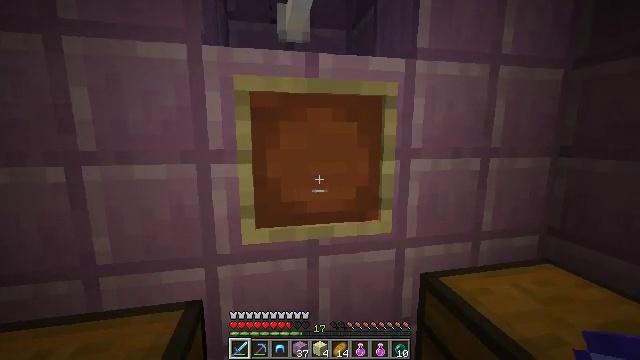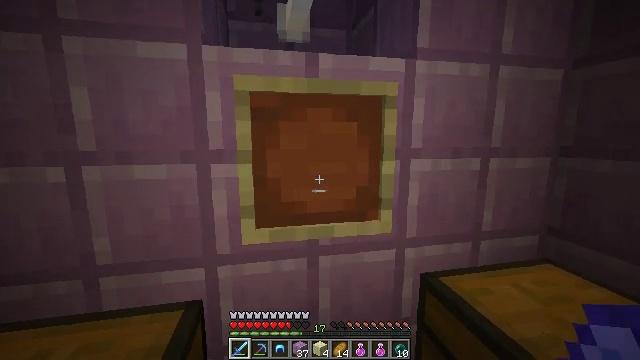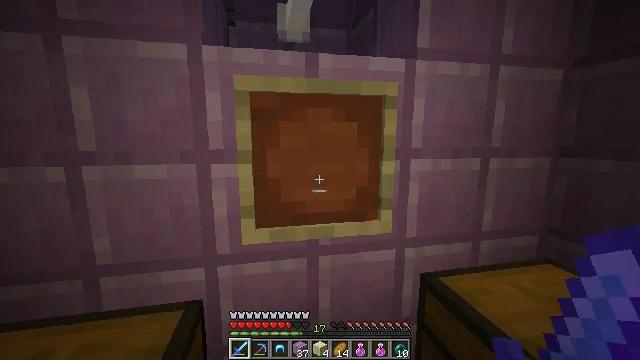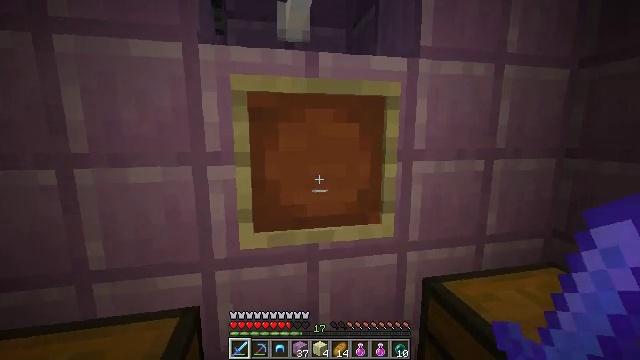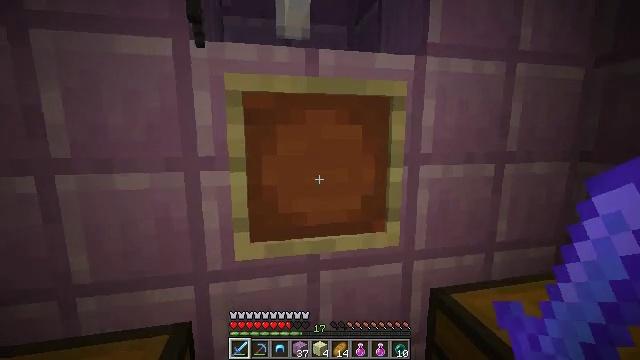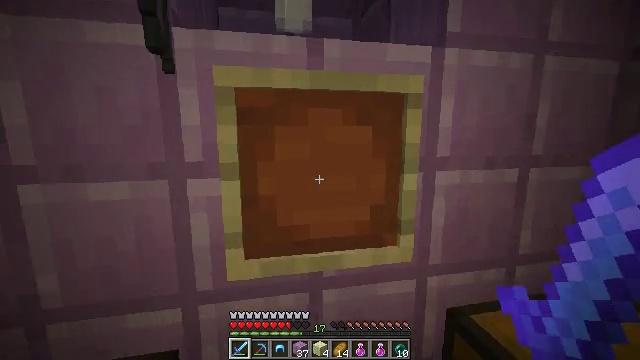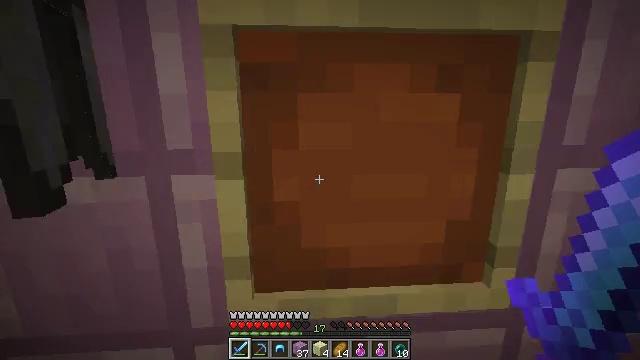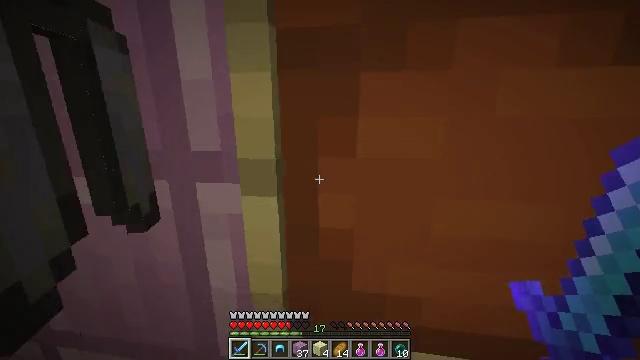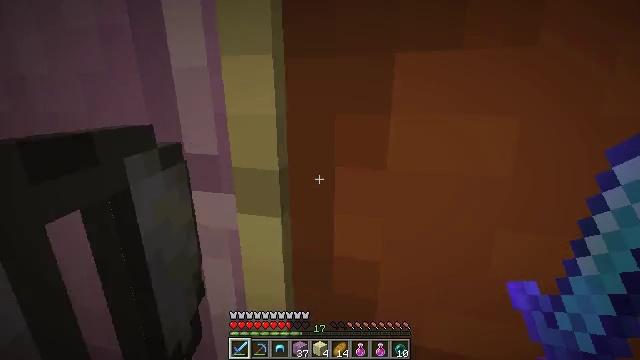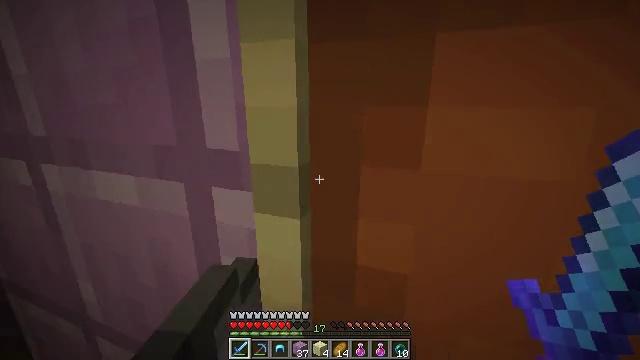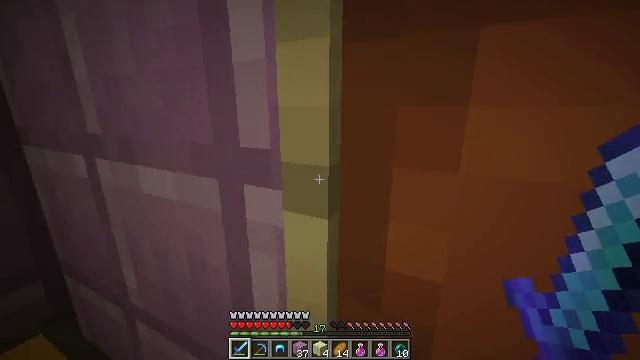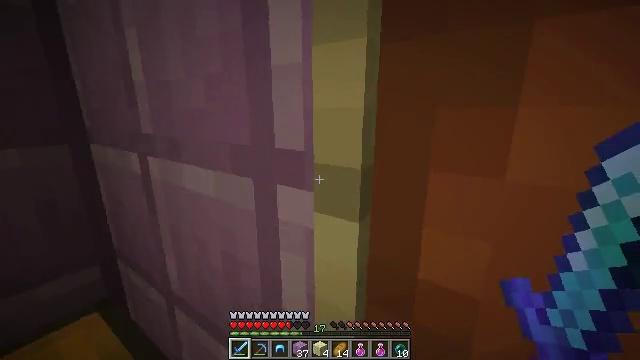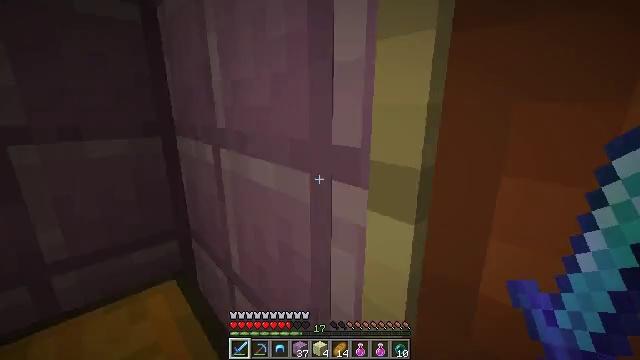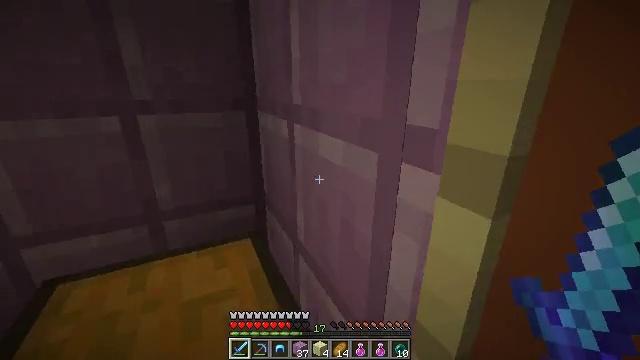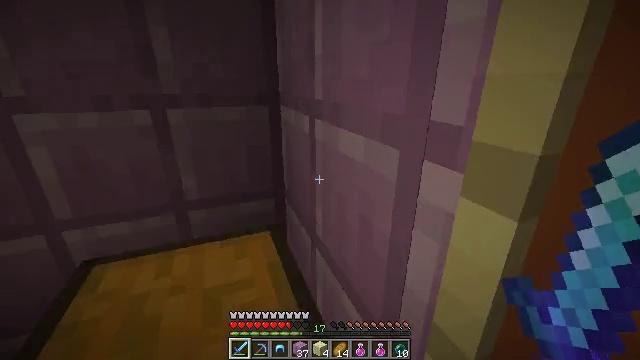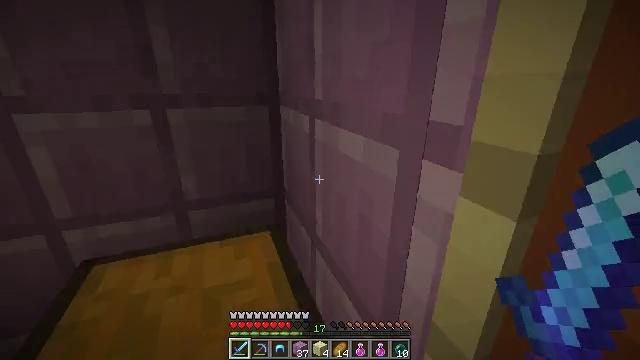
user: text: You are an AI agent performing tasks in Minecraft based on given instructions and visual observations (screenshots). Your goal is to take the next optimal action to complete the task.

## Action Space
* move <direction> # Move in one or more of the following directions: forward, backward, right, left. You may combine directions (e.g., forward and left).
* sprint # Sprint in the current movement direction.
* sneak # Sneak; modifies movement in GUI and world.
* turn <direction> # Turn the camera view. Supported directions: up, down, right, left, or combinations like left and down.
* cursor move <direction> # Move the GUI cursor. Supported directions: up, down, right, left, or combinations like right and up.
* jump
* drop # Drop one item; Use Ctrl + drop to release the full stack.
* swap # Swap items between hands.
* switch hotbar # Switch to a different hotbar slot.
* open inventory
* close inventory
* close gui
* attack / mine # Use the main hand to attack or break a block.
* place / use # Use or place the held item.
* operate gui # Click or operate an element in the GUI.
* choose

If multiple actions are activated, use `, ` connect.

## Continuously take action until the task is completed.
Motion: motion action
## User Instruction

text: Gather an end rod from the structure.
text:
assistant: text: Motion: no_op
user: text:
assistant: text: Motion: no_op
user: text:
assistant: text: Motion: move forward
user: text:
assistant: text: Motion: move forward
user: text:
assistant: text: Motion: move forward
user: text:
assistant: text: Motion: move forward, turn left and down
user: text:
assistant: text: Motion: move forward, turn left and down
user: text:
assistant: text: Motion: move forward, turn left
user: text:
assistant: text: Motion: turn left
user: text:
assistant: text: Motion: turn left
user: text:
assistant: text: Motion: turn left
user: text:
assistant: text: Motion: turn left
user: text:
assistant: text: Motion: turn left and down
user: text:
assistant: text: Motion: turn left
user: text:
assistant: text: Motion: no_op
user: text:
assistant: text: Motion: open inventory
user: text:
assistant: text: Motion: open inventory
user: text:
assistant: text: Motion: open inventory
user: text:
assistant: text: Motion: cursor move right
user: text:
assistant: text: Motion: cursor move right
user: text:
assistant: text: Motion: cursor move right
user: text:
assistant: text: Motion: cursor move down
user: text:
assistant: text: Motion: sneak, cursor move left and down
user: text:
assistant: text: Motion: sneak, cursor move left
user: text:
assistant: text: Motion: sneak, cursor move left and up
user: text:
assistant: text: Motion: sneak, cursor move left and up
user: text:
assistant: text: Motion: sneak, cursor move left and up
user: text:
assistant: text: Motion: sneak
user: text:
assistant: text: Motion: sneak
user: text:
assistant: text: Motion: sneak